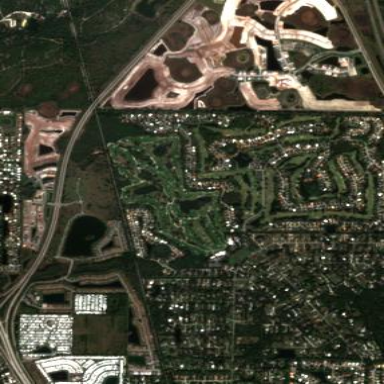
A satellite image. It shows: Golf course surrounded by greenery.